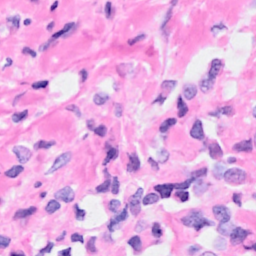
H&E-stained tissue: Breast